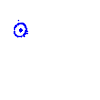
Particle: kaon